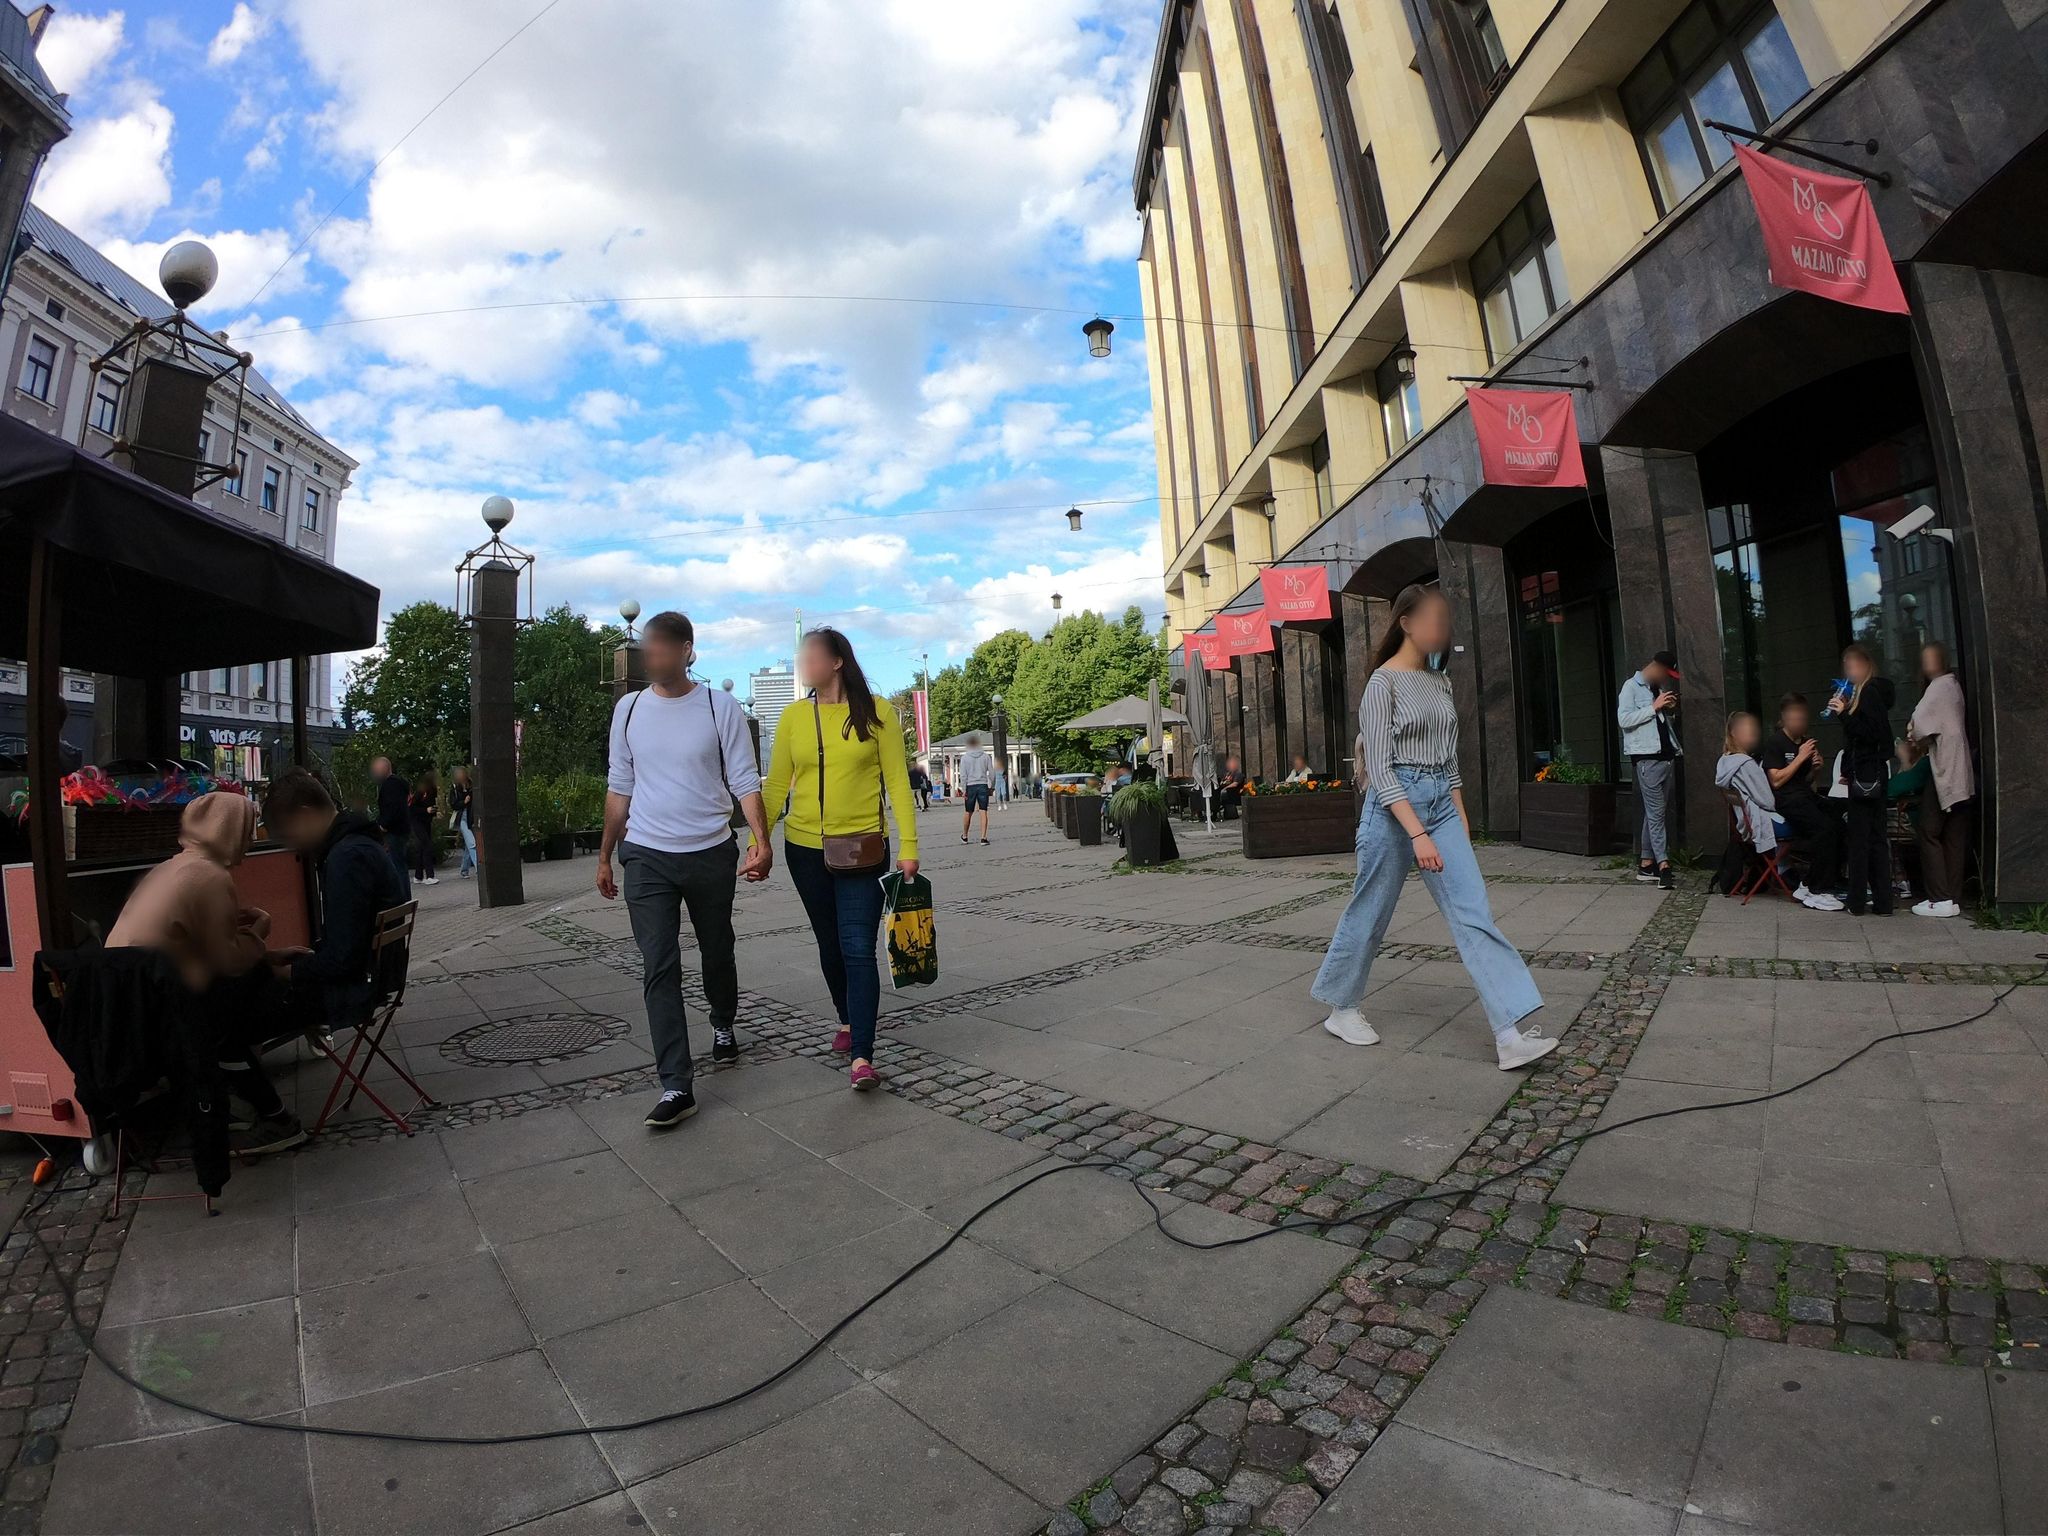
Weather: cloudy
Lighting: day
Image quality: good
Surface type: walking surface
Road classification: footway, pedestrian
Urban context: urban centre
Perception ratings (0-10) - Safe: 0.74, Lively: 7.03, Beautiful: 2.5, Boring: 6.67, Depressing: 4.58, Wealthy: 2.75